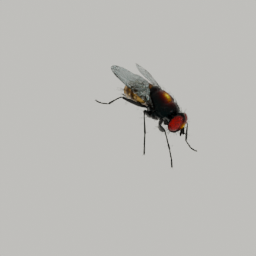
Label: animals